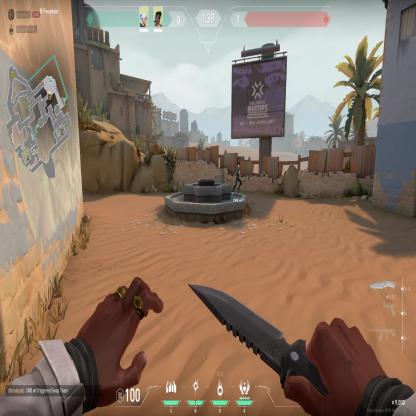
Label: teammate